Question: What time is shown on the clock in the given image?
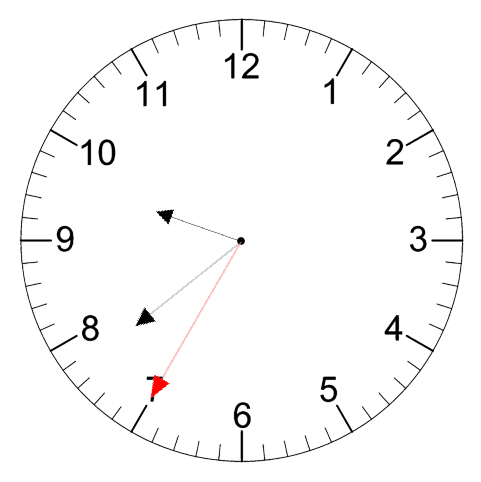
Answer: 09:38:35